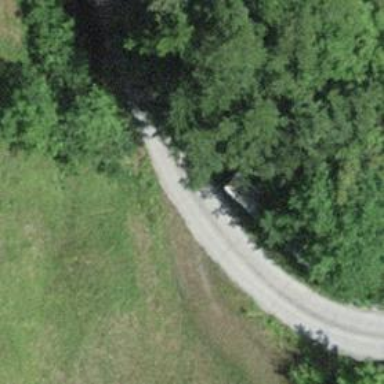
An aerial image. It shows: Well-maintained track road with grade 1 tracktype.